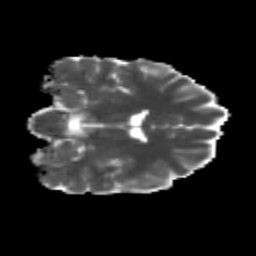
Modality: MD
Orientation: coronal
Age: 24
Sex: male
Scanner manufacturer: siemens
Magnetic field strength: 3 T
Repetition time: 3.5 s
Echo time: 0.113 s